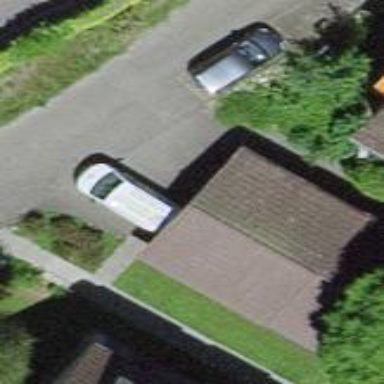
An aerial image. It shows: Garage building.